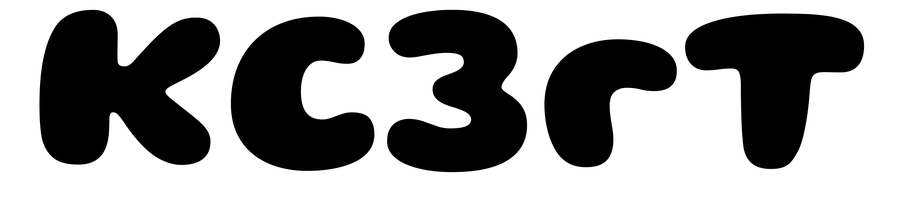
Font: Gluten_ExtraBold